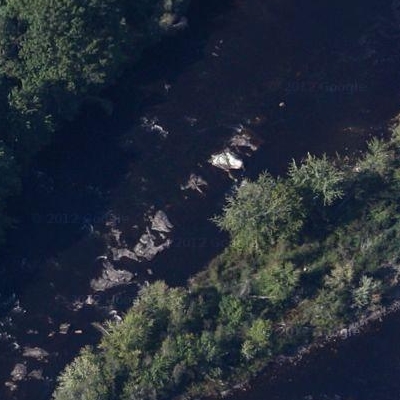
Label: dRiverLake